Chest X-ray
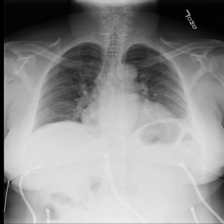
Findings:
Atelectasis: negative
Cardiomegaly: positive
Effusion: negative
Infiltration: negative
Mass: negative
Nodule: negative
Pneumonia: positive
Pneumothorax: negative
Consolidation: negative
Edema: negative
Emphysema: negative
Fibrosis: negative
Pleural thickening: negative
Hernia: negative